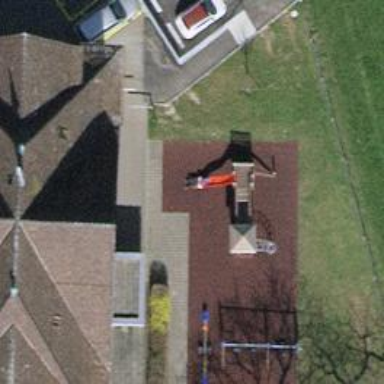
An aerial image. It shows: Playground featuring playhouse.